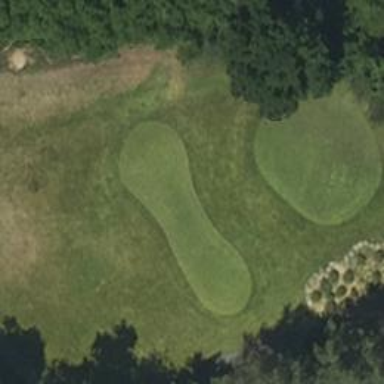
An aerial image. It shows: Golf tee.